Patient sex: F
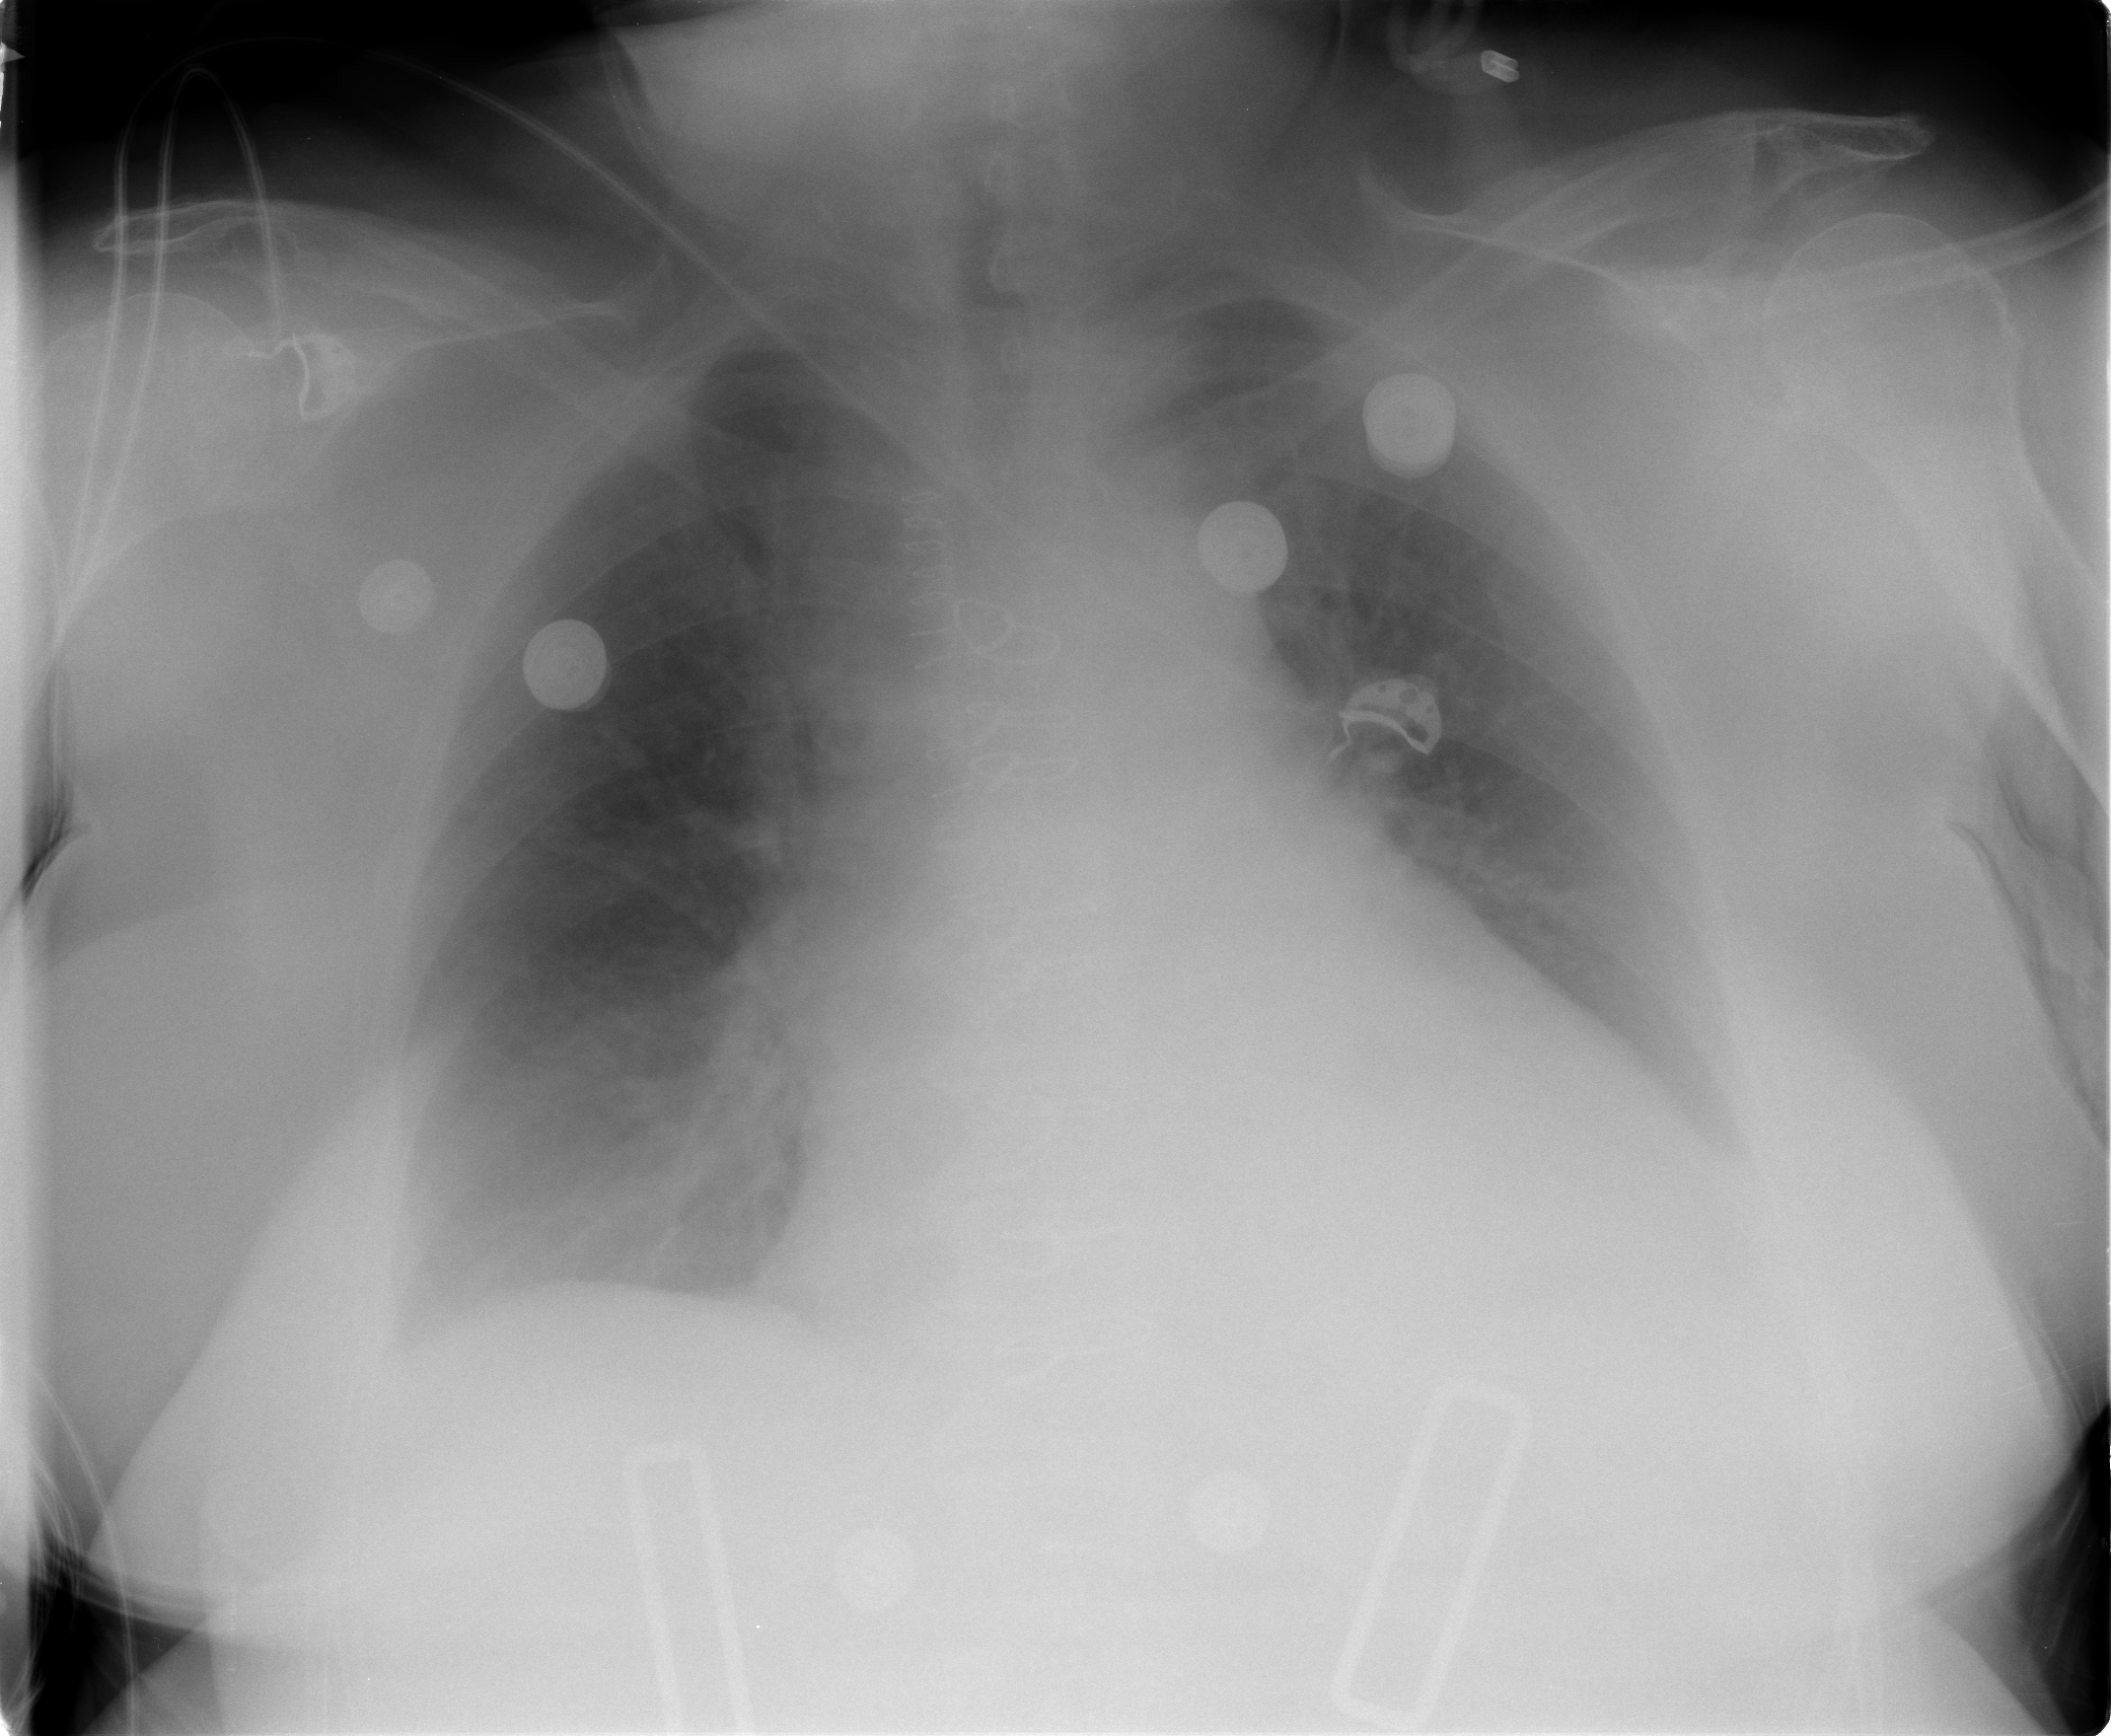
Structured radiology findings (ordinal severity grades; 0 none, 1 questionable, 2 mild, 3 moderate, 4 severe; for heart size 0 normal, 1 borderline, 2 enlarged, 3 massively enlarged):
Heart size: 1
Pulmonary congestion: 2
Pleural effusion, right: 2
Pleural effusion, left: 2
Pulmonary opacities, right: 1
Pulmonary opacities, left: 0
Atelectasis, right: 2
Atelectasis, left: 2